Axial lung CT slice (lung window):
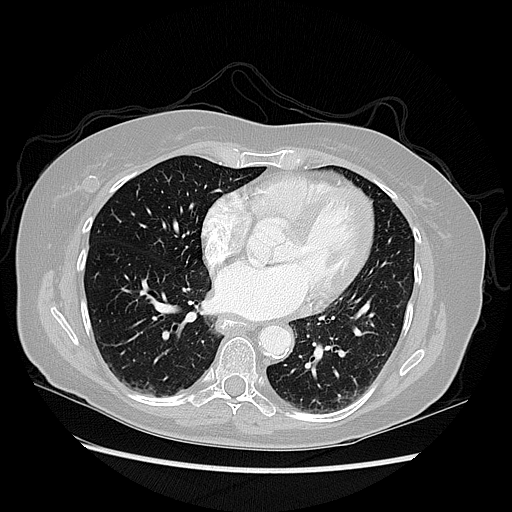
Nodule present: no